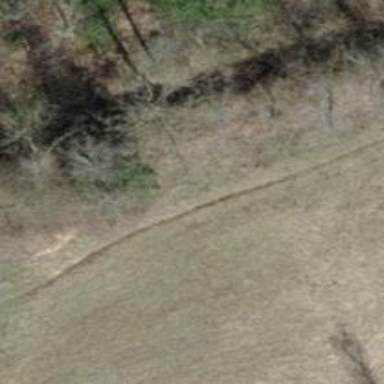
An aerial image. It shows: Path covered with grass.